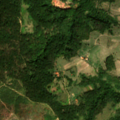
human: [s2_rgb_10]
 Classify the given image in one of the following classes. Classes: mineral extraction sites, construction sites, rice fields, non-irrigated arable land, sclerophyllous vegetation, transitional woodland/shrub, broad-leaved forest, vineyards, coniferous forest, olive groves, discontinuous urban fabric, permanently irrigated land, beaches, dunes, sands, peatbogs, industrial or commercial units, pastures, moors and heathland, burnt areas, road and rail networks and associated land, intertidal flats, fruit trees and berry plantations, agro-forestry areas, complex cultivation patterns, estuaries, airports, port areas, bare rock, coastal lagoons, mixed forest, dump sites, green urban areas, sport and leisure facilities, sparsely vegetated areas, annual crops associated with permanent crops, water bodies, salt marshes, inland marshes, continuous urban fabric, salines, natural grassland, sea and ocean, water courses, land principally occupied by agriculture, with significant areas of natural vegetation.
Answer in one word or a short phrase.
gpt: complex cultivation patterns, broad-leaved forest, transitional woodland/shrub